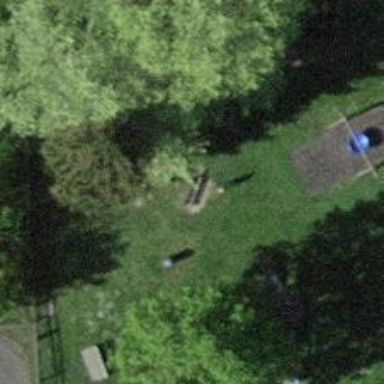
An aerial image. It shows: Brown bench.